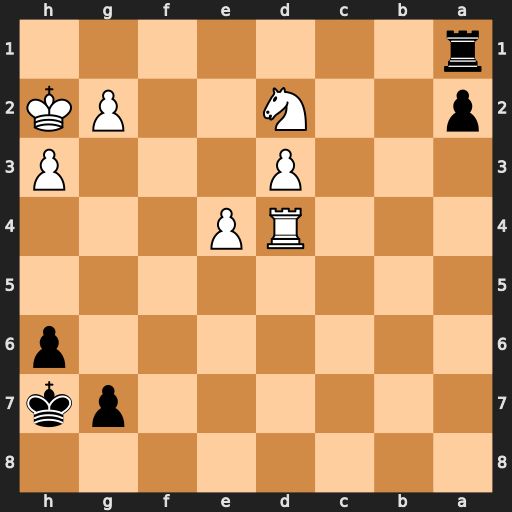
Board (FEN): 8/6pk/7p/8/3RP3/3P3P/p2N2PK/r7
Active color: b
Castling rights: -
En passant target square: -
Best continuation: Rh1+ Kxh1 a1=Q+ Kh2 Qxd4